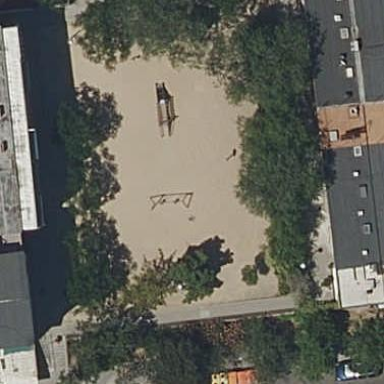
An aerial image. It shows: Playground area for leisure land.